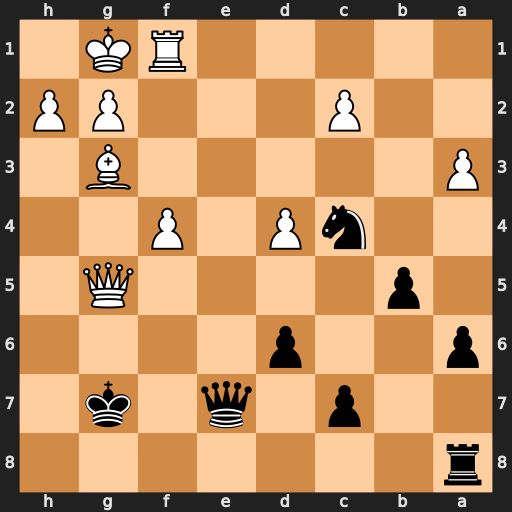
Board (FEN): r7/2p1q1k1/p2p4/1p4Q1/2nP1P2/P5B1/2P3PP/5RK1
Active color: b
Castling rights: -
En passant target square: -
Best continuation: Qxg5